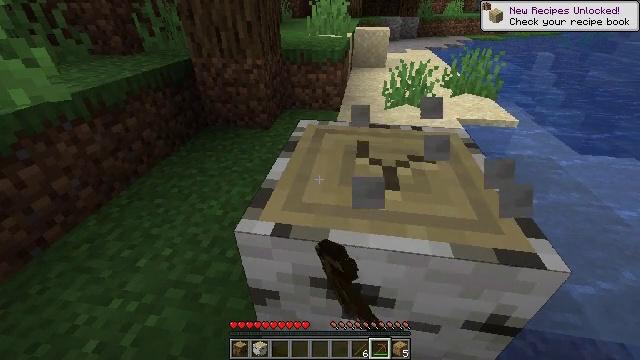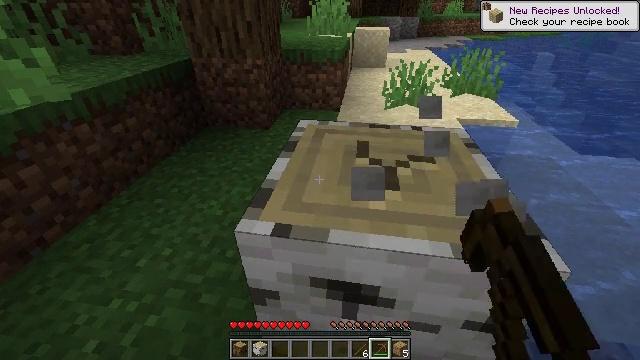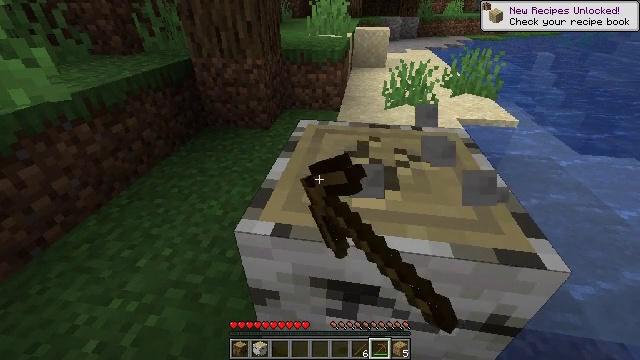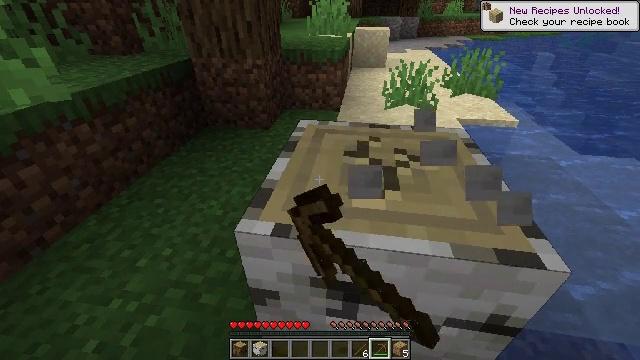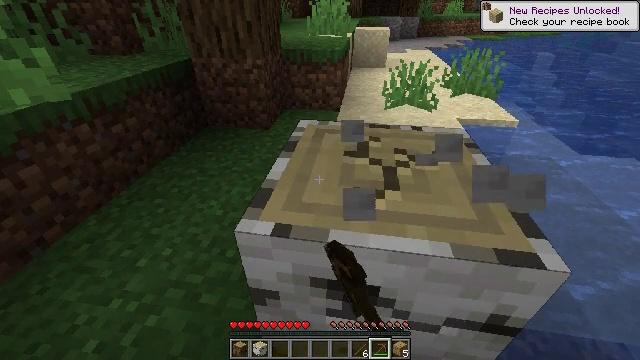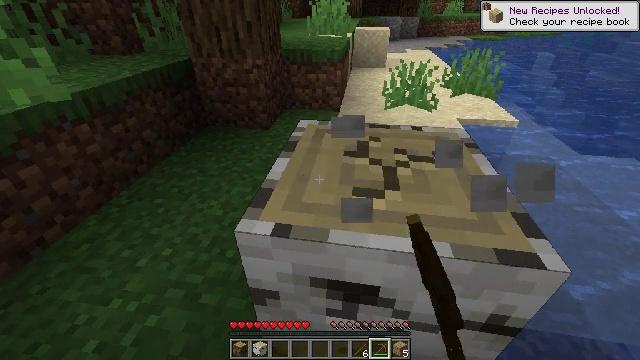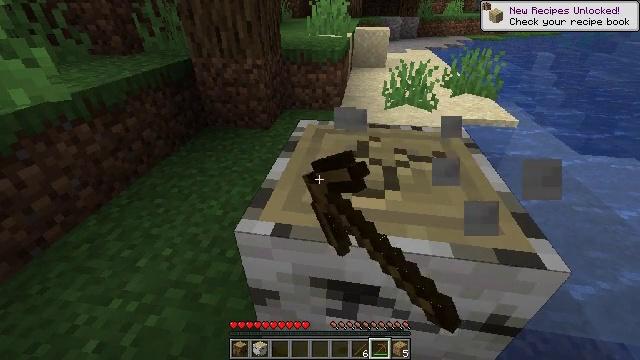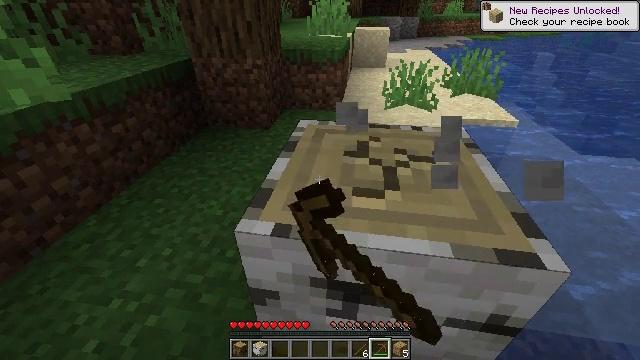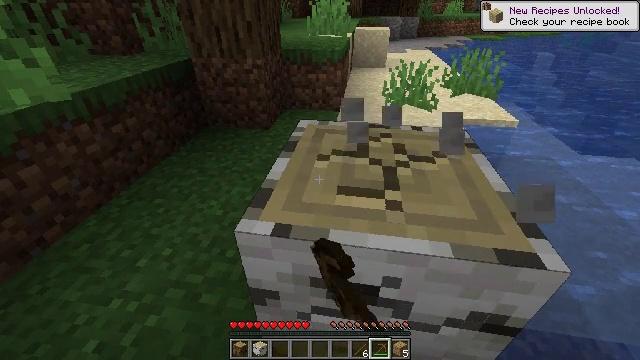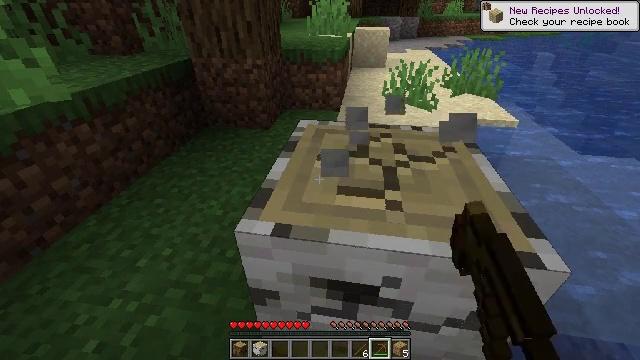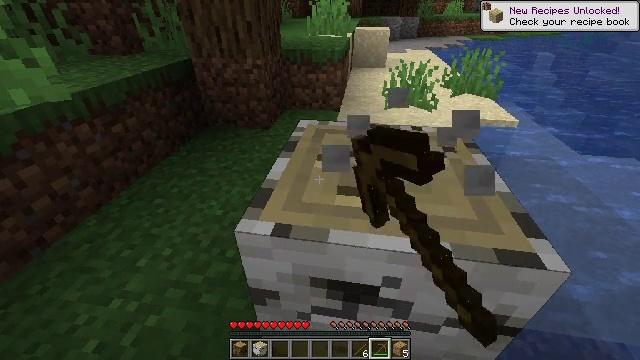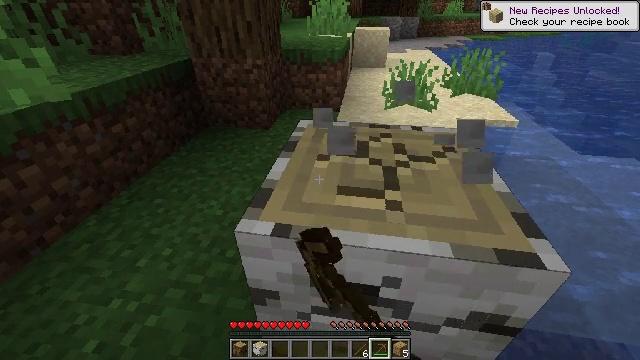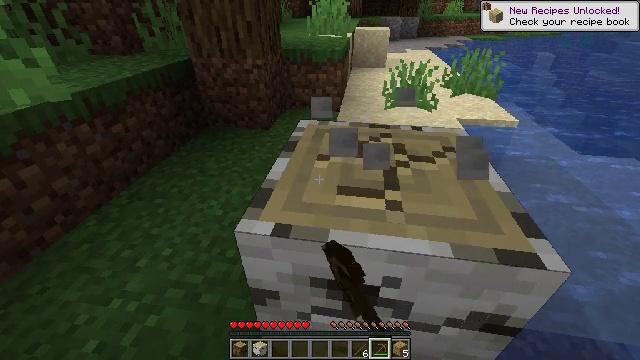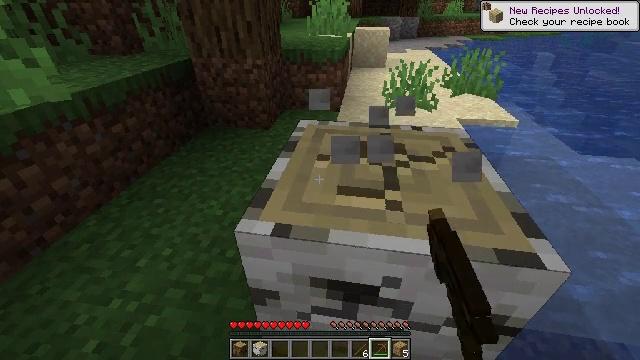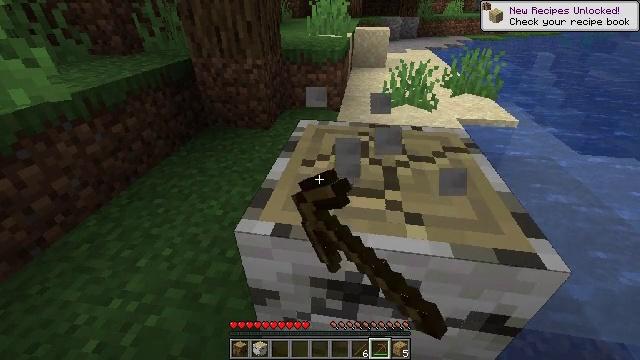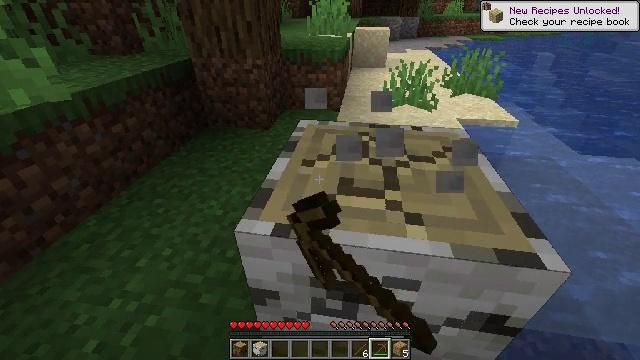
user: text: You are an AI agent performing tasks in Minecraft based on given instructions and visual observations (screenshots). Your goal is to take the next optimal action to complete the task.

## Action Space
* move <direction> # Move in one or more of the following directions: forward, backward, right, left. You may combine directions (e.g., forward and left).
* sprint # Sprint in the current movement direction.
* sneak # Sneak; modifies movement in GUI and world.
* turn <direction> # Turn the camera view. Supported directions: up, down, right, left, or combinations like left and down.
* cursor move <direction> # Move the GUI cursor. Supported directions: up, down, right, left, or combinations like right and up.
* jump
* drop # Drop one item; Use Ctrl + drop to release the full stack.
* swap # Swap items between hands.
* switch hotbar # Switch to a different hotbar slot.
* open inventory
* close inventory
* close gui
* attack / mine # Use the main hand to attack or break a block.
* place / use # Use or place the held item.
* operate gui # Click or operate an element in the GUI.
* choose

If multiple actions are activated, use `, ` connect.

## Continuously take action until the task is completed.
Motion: motion action
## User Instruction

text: Mine the birch log from the tree.
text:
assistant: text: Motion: attack / mine
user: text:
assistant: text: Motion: attack / mine
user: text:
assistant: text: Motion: attack / mine
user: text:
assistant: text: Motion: attack / mine
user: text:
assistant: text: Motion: attack / mine
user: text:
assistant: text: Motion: attack / mine
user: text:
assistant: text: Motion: attack / mine
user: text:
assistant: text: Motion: attack / mine
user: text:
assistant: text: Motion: attack / mine
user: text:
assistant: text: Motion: attack / mine
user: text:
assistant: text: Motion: attack / mine
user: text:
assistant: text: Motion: attack / mine
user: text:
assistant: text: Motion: attack / mine
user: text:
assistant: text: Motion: attack / mine
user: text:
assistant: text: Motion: attack / mine
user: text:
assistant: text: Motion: attack / mine
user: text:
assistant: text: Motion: attack / mine
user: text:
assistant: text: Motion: attack / mine
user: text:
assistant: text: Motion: attack / mine
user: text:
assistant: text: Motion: attack / mine
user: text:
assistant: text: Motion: attack / mine
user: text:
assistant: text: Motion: attack / mine
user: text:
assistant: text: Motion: attack / mine
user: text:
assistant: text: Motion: attack / mine
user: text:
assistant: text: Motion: attack / mine
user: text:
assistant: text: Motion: attack / mine
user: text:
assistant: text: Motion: attack / mine
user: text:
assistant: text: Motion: attack / mine
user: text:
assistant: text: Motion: attack / mine
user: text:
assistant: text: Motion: attack / mine